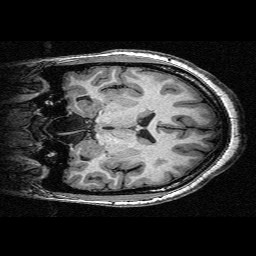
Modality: T1w
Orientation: coronal
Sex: female
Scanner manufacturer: siemens
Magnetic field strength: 3 T
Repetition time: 2.3 s
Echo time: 0.00336 s